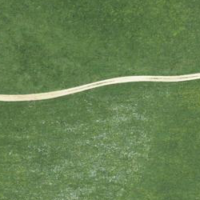
EUNIS habitat code: 24
Species observed at this site:
Campanula glomerata
Phyteuma orbiculare